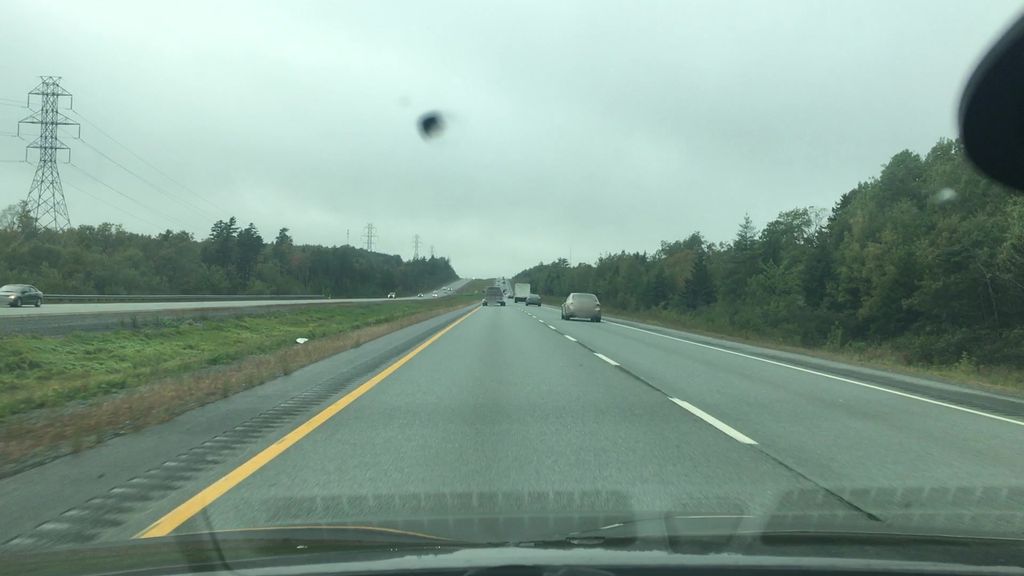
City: halifax